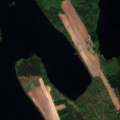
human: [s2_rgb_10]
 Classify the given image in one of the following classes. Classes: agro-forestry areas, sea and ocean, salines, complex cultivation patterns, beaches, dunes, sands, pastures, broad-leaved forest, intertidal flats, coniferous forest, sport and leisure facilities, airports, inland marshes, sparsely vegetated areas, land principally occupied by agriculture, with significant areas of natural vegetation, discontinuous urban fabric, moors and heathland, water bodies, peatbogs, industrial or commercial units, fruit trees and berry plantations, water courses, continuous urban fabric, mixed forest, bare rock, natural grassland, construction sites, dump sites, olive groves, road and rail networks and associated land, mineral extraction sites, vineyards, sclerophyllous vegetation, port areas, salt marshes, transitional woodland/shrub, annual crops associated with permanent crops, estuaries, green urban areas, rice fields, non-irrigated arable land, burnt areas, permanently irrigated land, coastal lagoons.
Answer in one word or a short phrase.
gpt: coniferous forest, mixed forest, water bodies